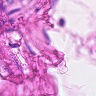
Metastatic tissue present: no